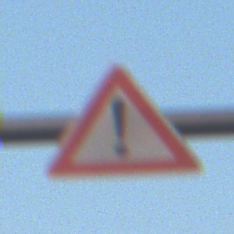
Verkehrszeichen: Gefahrenstelle
Umgebung: Outdoor, Nature
Tageszeit: SunriseSunset
Wetter: Clear
Licht: Natural
Jahreszeit: NotSpecified
Kontrast: LowContrast